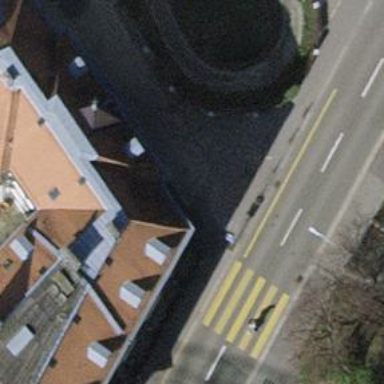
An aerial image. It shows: Bollard barrier.